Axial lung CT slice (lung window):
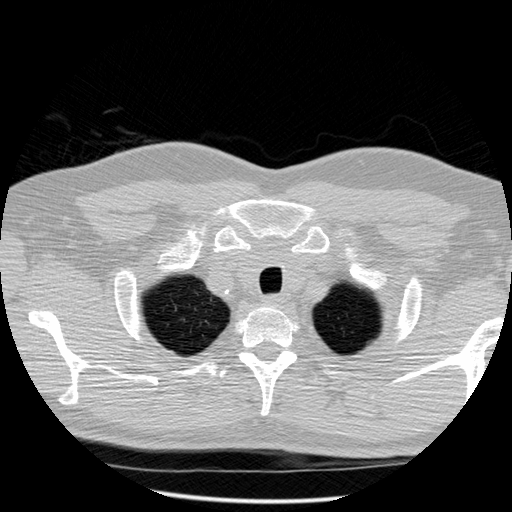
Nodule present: no